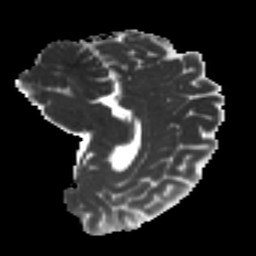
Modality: MD
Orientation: sagittal
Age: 26
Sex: male
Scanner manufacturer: ge
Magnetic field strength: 3 T
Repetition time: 7.8 s
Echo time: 0.0609 s